Question: I'm trying to override the highlight color of a JXTable based on the value of certain row items. Here's an example where the highlight is green if the row item value has 'getNumber() % 2 == 0'.
It works fine for JTable, but for JXTable, it looks like the table cell renderer doesn't work unless the rows in question are selected.

'''
import java.awt.Color;
import java.awt.Component;
import javax.swing.JFrame;
import javax.swing.JPanel;
import javax.swing.JScrollPane;
import javax.swing.JTable;
import javax.swing.table.DefaultTableCellRenderer;
import javax.swing.table.TableCellRenderer;
import javax.swing.table.TableColumnModel;
import org.jdesktop.swingx.JXTable;
import ca.odell.glazedlists.BasicEventList;
import ca.odell.glazedlists.EventList;
import ca.odell.glazedlists.SortedList;
import ca.odell.glazedlists.gui.TableFormat;
import ca.odell.glazedlists.swing.EventTableModel;
public class TableRendererExample {
static public enum ItemKey {
NAME("name") {
@Override public String getStringFromItem(Item item) {
return item.getName();
}
},
NUMBER("#") {
@Override public String getStringFromItem(Item item) {
return Integer.toString(item.getNumber());
}
},
PARENT("parent") {
@Override public String getStringFromItem(Item item) {
Item p = item.getParent();
return (p == null) ? null : p.getName();
}
};
final private String name;
ItemKey(String name) { this.name = name; }
public String getName() { return this.name; }
abstract public String getStringFromItem(Item item);
static private ItemKey[] columns = { NAME, NUMBER, PARENT };
static public ItemKey[] getColumns() { return columns; }
}
static public class ItemTableFormat implements TableFormat<Item> {
@Override public int getColumnCount() {
return ItemKey.getColumns().length;
}
@Override public String getColumnName(int col) {
return ItemKey.getColumns()[col].getName();
}
@Override public Object getColumnValue(Item item, int col) {
return ItemKey.getColumns()[col].getStringFromItem(item);
}
}
static class Item {
final private String name;
final private int number;
final private Item parent;
private Item(String name, int number, Item parent) {
this.name=name; this.number=number; this.parent=parent;
}
static public Item create(String name, int number, Item parent) {
return new Item(name, number, parent);
}
public String getName() { return this.name; }
public int getNumber() { return this.number; }
public Item getParent() { return this.parent; }
}
static public void main(String[] args)
{
EventList<Item> items = new BasicEventList<Item>();
Item x1,x2,x3,x4;
x1 = Item.create("foo", 1, null);
items.add(x1);
x2 = Item.create("bar", 2, x1);
items.add(x2);
x3 = Item.create("baz", 1, x1);
items.add(x3);
x4 = Item.create("quux", 4, x2);
items.add(x4);
items.add(Item.create("wham", 3, x3));
items.add(Item.create("blam", 11, x3));
items.add(Item.create("shazaam", 20, x3));
items.add(Item.create("August", 8, x4));
items.add(Item.create("September", 9, x4));
items.add(Item.create("October", 10, x4));
items.add(Item.create("November", 11, x4));
items.add(Item.create("December", 12, x4));
EventList<Item> sortedItems = new SortedList<Item>(items, null);
final EventList<Item> displayList = sortedItems;
doit(new JTable(), "JTable cell renderer", displayList);
doit(new JXTable(), "JXTable cell renderer", displayList);
}
static public void doit(JTable table, String title,
final EventList<Item> displayList)
{
TableFormat<Item> tf = new ItemTableFormat();
EventTableModel<Item> etm =
new EventTableModel<Item>(displayList, tf);
table.setModel(etm);
if (table instanceof JXTable)
{
((JXTable)table).setColumnControlVisible(true);
}
TableColumnModel tcm = table.getColumnModel();
final Color selectedGreen = new Color(128, 255, 128);
final Color unselectedGreen = new Color(224, 255, 224);
TableCellRenderer tcr = new DefaultTableCellRenderer() {
@Override public Component getTableCellRendererComponent(
JTable table, Object value,
boolean isSelected, boolean hasFocus,
int row, int column)
{
Component c = super.getTableCellRendererComponent(
table, value, isSelected, hasFocus, row, column);
Item item = displayList.get(row);
Color color = null;
if (item != null && ((item.getNumber() % 2) == 0))
{
color = isSelected ? selectedGreen : unselectedGreen;
}
if (color == null)
{
color = isSelected
? table.getSelectionBackground()
: table.getBackground();
}
c.setBackground(color);
return c;
}
};
for (int i = 0; i < tcm.getColumnCount(); ++i)
{
tcm.getColumn(i).setCellRenderer(tcr);
}
JPanel panel = new JPanel();
panel.add(new JScrollPane(table));
JFrame frame = new JFrame(title);
frame.getContentPane().add(panel);
frame.setDefaultCloseOperation(JFrame.EXIT_ON_CLOSE);
frame.setVisible(true);
frame.pack();
}
}
'''
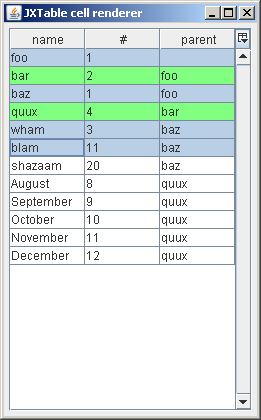
Answer: I got a response from one of the SwingX folks who said that I needed to use a Highlighter (rather than a TableCellRenderer) for the renderers to behave properly.
There was a hacky workaround but he didn't recommend it.